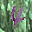
Label: 4